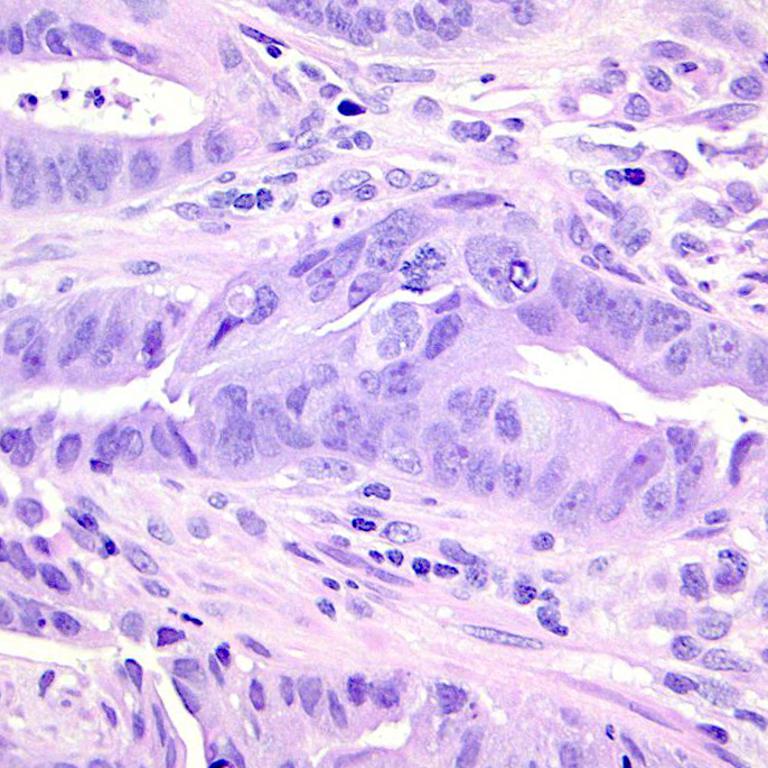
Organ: colon
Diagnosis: adenocarcinomas